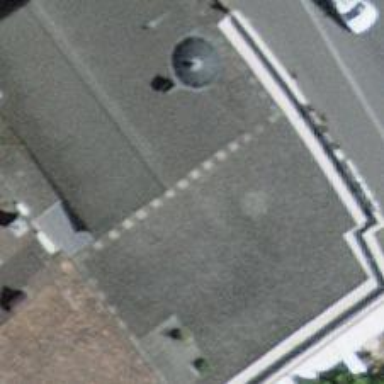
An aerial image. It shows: Restaurant.